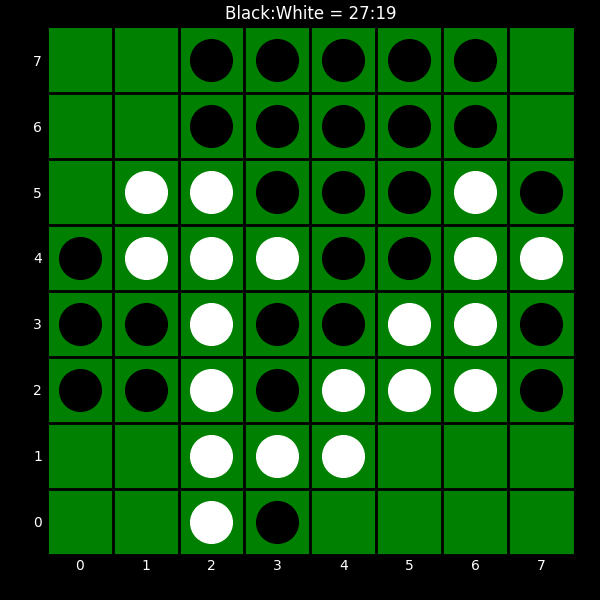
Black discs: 27
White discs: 19